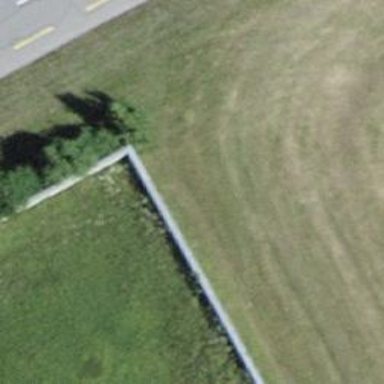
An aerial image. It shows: Concrete wall barrier.